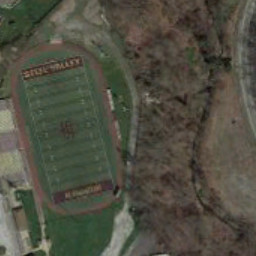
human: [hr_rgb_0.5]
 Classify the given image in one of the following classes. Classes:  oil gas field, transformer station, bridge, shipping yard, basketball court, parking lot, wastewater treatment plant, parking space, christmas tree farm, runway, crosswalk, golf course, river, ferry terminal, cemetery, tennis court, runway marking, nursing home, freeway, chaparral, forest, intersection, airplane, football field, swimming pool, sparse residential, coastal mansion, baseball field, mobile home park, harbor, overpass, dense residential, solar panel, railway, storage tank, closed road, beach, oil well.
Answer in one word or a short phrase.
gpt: football field